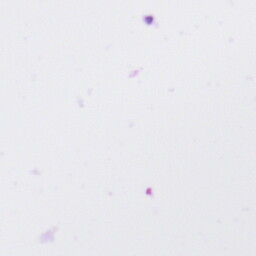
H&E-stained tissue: Tonsil